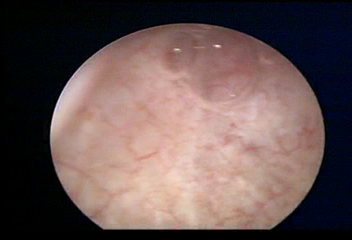
Modality: WLC
Class: Foreign bodies
Subclass: AirBubble
Bladder cancer association: No
Annotated structures: Air bubble